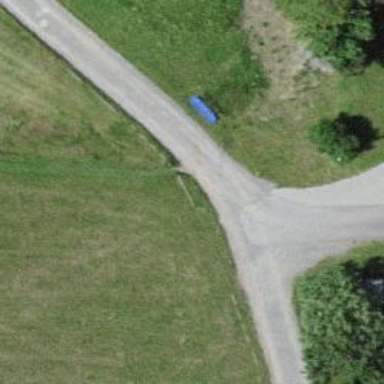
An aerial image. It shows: Bench.